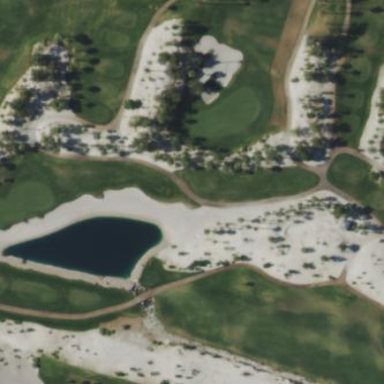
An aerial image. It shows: Golf bunker filled with sandy terrain.